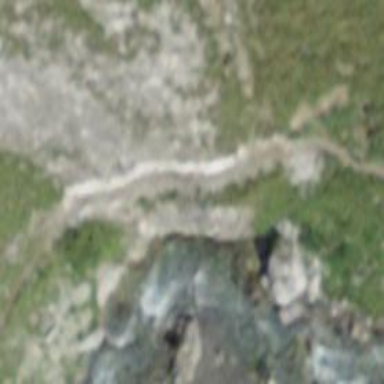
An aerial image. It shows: Natural cliff.